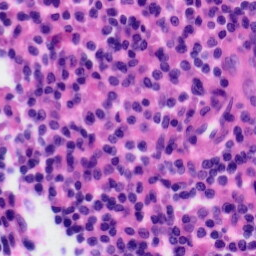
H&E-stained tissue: Tonsil